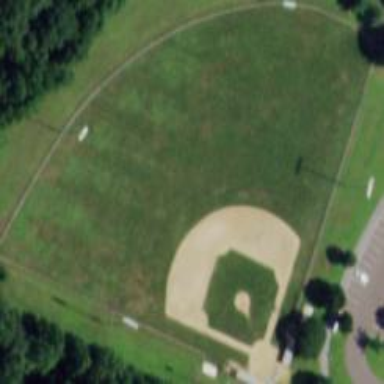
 designed for leisure and sports activities."